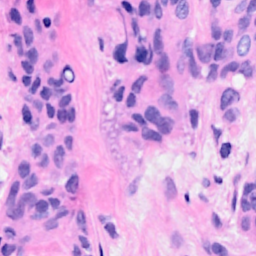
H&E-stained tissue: Breast